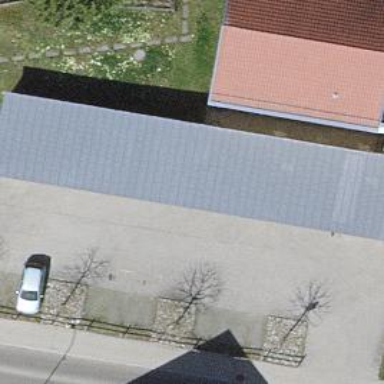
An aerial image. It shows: Garage building.